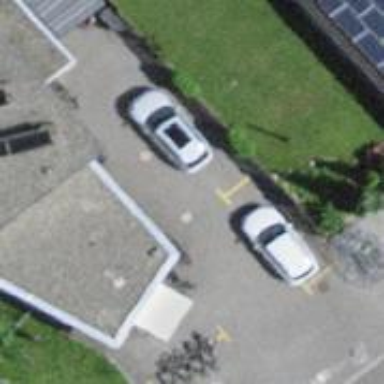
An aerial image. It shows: Charging station.